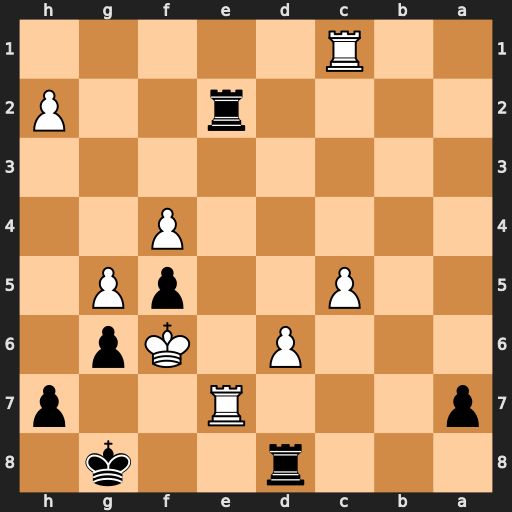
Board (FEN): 3r2k1/p3R2p/3P1Kp1/2P2pP1/5P2/8/4r2P/2R5
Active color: b
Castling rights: -
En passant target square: -
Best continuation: Rf8+ Rf7 Rxf7#